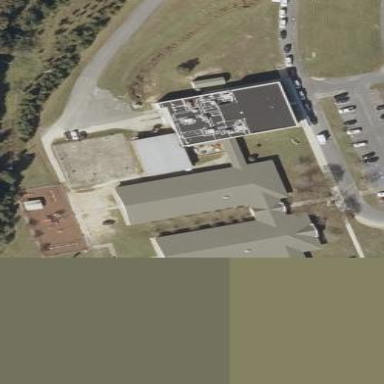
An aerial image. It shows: School building.